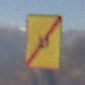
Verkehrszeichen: EndeUmleitung
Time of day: Midday
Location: Outdoor (Nature)
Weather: Clear
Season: NotSpecified
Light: Natural